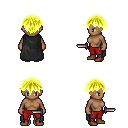
a pixel art fantasy rpg character, female body template, human, dark skin, black cape, red pants, gold short bangs hairstyle, brown shoes, dagger, four views (front, back, left, right), 2x2 character sprite sheet, small pixel art, hard edges, no anti-aliasing